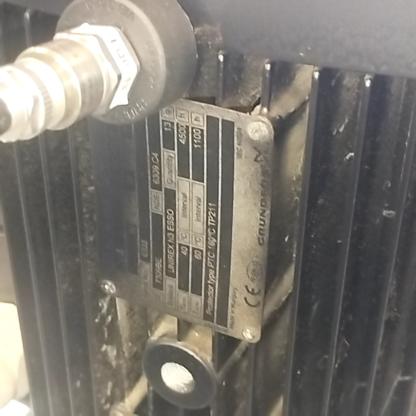
Klasa: tabliczka-znamionowa